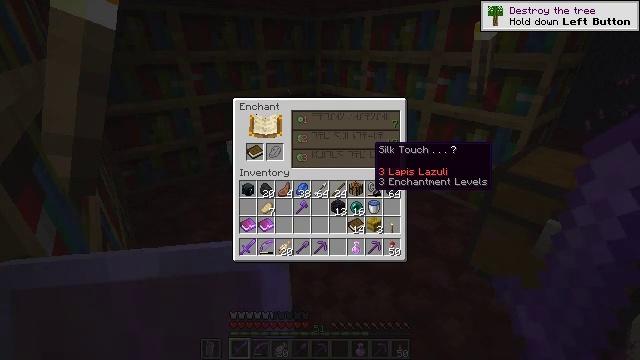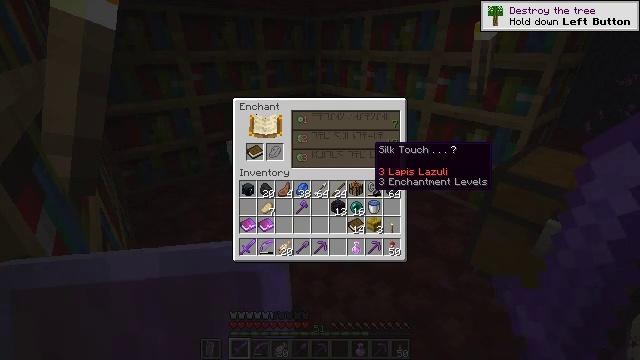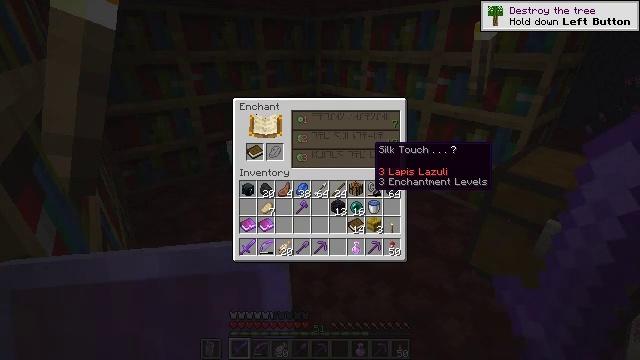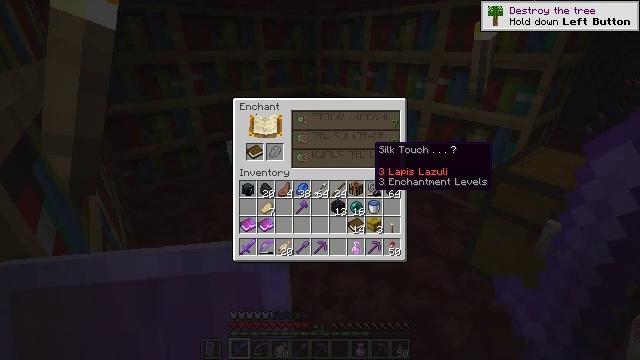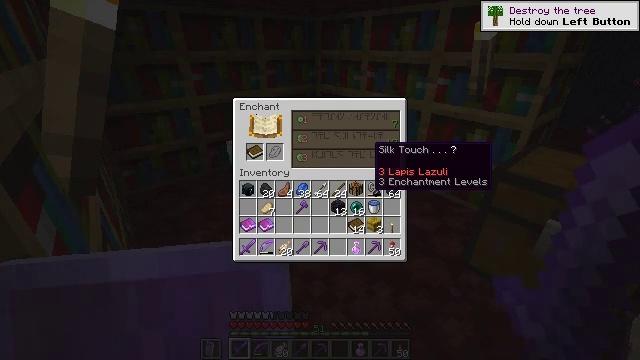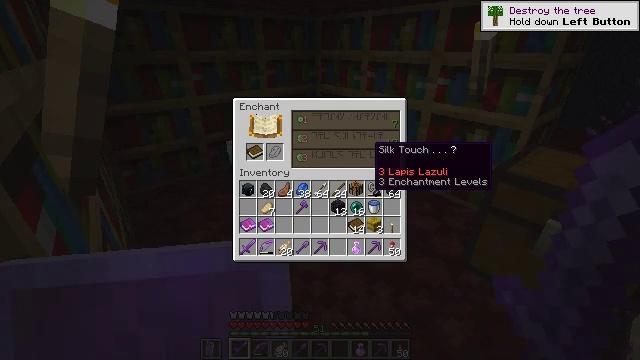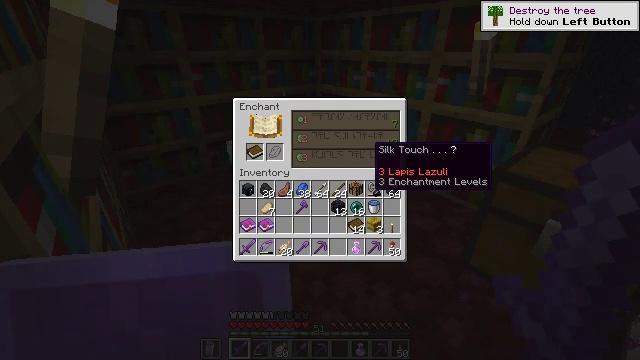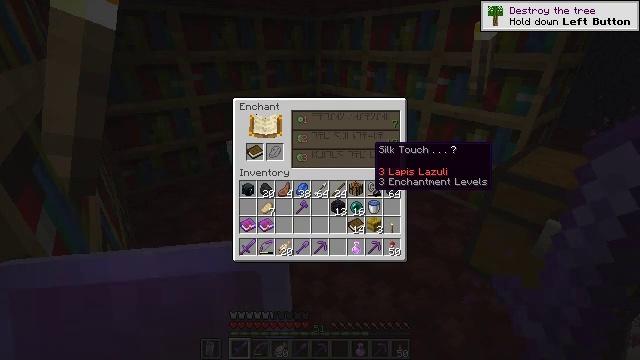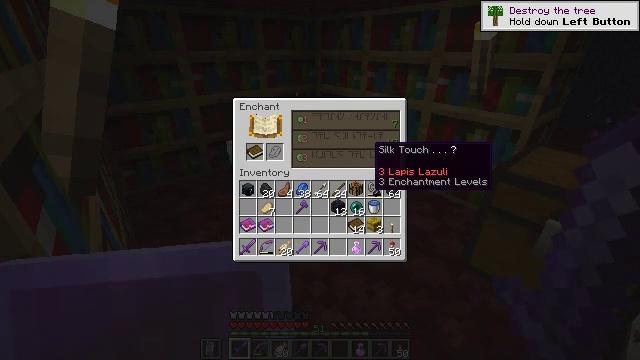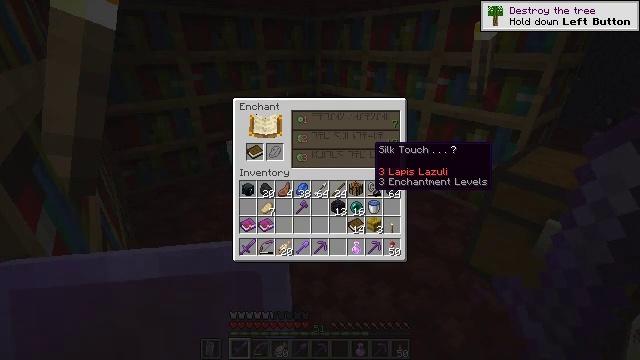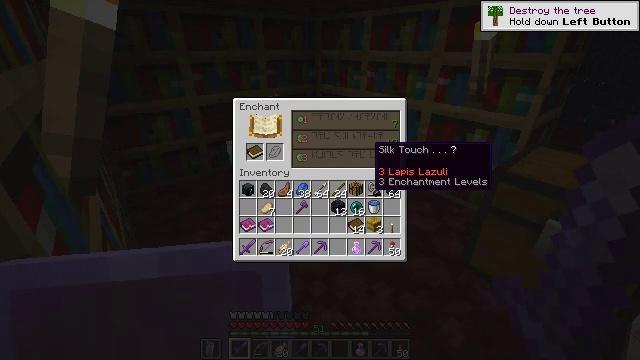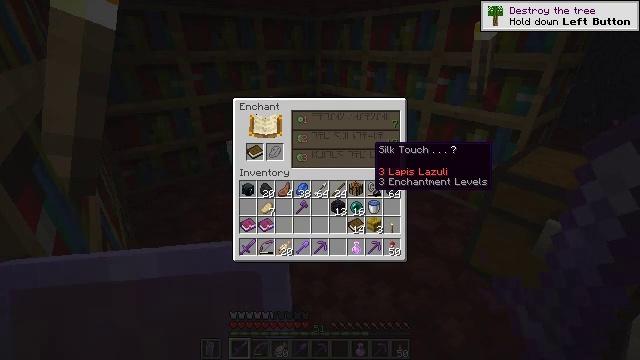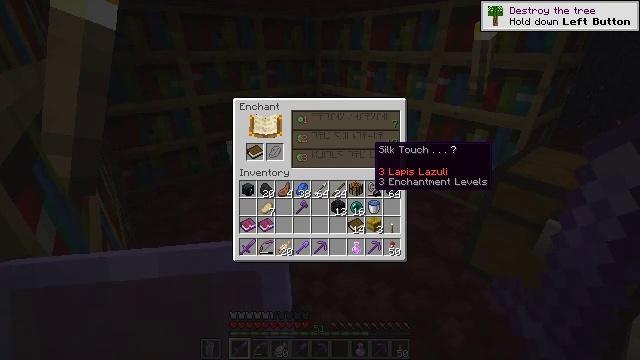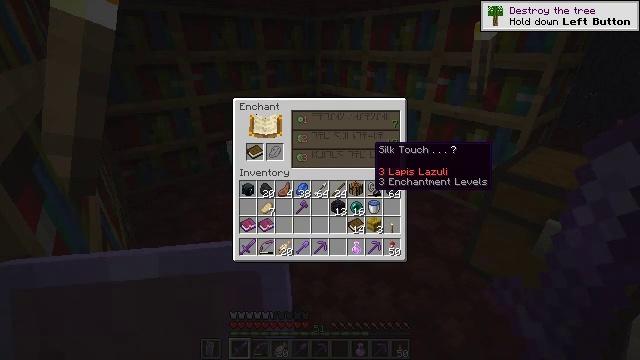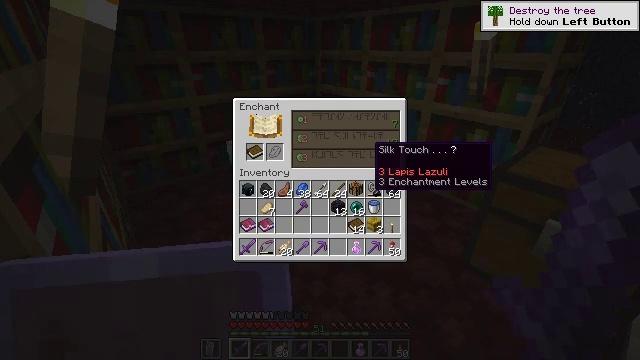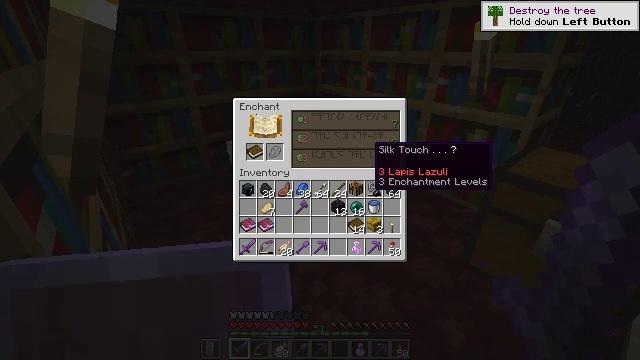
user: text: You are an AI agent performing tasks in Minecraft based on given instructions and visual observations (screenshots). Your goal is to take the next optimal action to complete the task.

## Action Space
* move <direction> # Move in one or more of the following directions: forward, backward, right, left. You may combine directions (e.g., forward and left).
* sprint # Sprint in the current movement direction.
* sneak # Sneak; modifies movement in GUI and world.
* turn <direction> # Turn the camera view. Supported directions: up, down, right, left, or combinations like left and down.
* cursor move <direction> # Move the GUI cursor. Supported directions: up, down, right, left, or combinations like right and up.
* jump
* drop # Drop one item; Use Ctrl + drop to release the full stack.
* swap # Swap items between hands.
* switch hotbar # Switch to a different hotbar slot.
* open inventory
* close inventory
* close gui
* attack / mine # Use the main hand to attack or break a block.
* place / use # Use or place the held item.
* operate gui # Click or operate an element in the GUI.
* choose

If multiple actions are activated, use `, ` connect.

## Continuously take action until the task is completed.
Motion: motion action
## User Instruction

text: Combat the enderman.
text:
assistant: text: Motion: no_op
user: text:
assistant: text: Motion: no_op
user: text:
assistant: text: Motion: no_op
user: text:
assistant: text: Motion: no_op
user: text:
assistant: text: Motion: no_op
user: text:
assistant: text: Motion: no_op
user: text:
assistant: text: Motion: no_op
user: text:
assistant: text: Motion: no_op
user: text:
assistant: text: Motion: no_op
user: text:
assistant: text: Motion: no_op
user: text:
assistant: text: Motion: no_op
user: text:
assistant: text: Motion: no_op
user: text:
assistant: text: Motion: no_op
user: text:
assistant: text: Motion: no_op
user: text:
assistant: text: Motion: no_op
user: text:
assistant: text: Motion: no_op
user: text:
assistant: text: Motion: no_op
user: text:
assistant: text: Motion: no_op
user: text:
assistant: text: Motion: no_op
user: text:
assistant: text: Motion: no_op
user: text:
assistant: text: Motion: no_op
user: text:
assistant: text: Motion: no_op
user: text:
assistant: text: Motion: no_op
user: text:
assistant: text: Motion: no_op
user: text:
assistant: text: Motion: no_op
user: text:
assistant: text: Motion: no_op
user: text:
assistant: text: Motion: no_op
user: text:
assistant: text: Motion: no_op
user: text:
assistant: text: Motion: no_op
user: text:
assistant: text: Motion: no_op